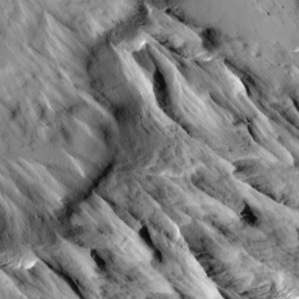
Label: non_frost